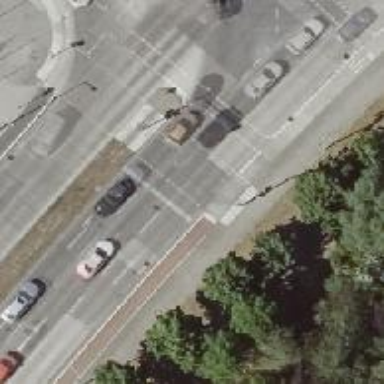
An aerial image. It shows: Path with sidewalk. The cycleway surface is asphalt.